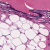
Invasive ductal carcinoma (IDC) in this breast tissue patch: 0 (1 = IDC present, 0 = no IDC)